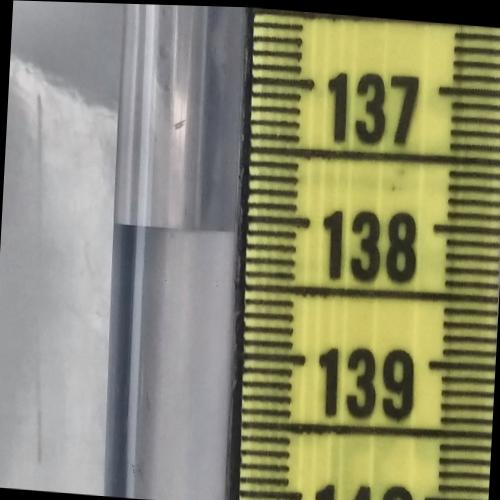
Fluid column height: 138.1 cm